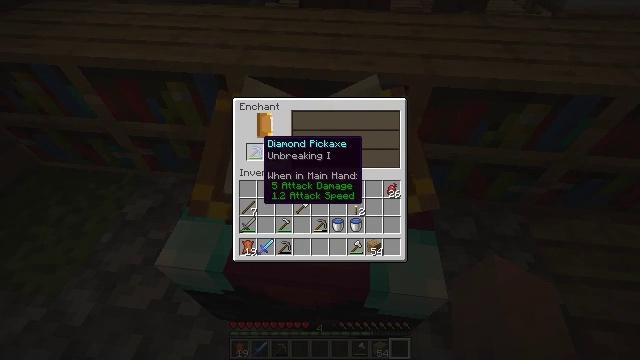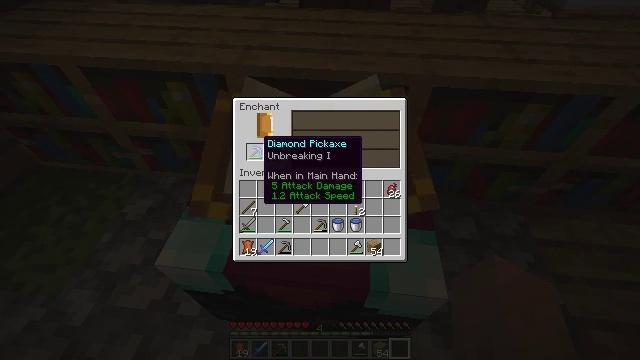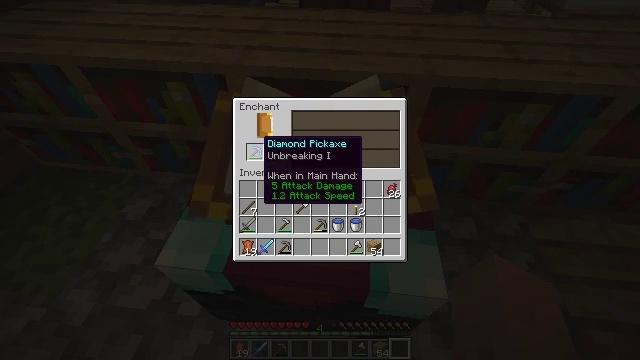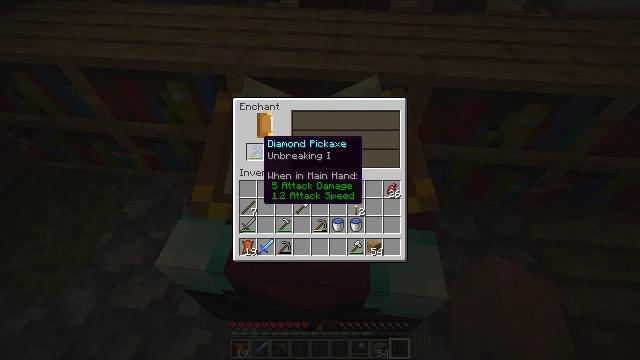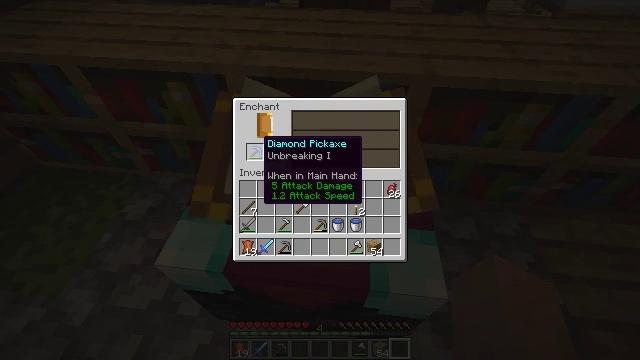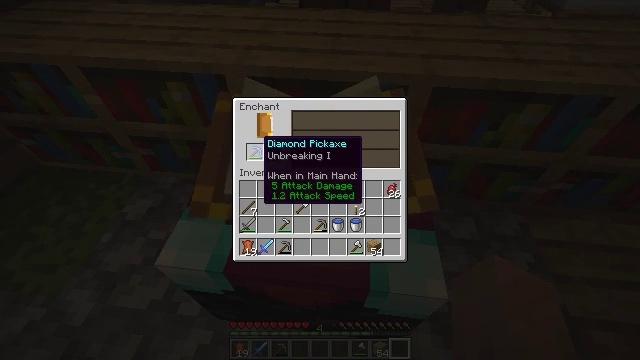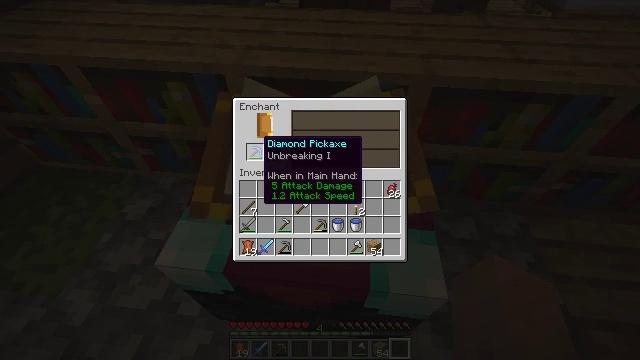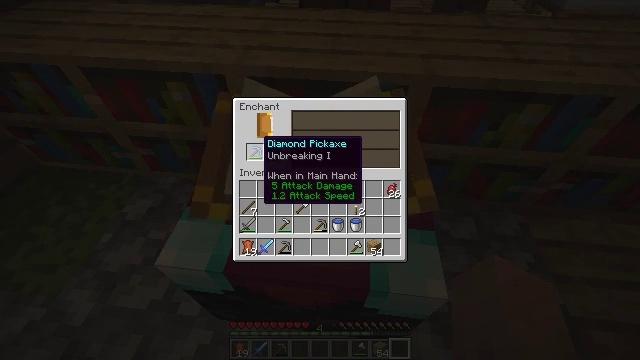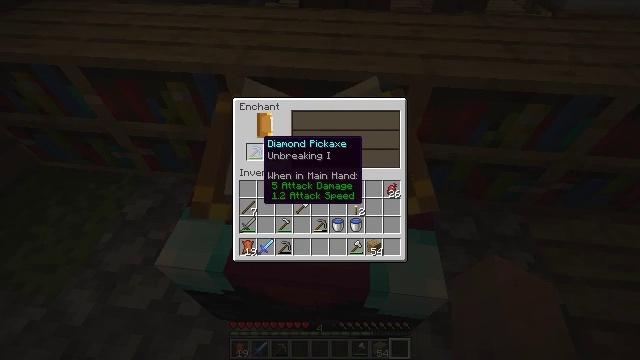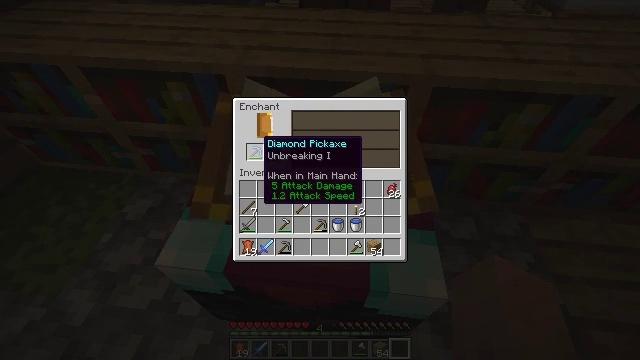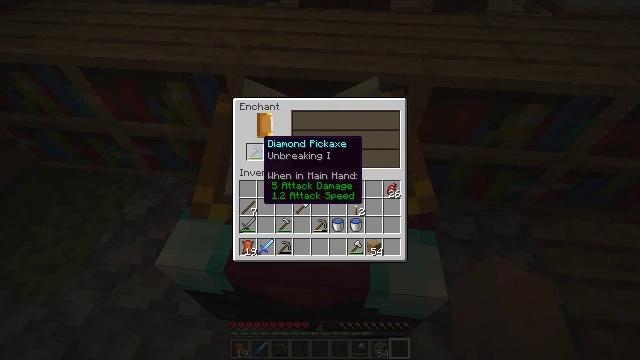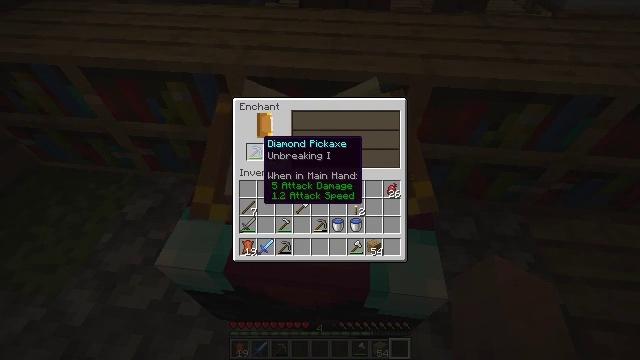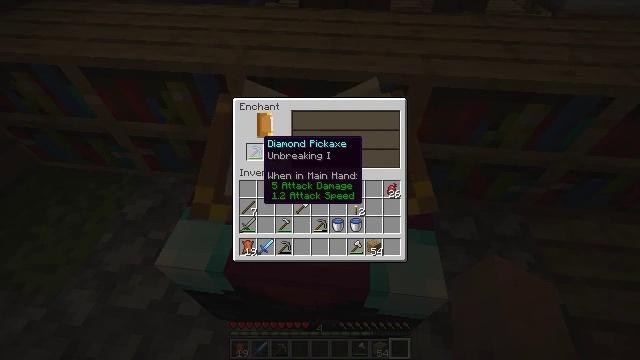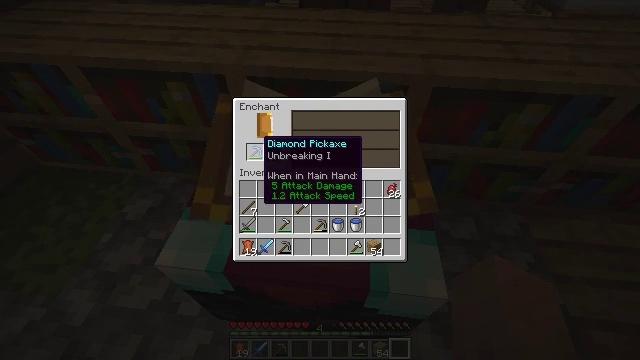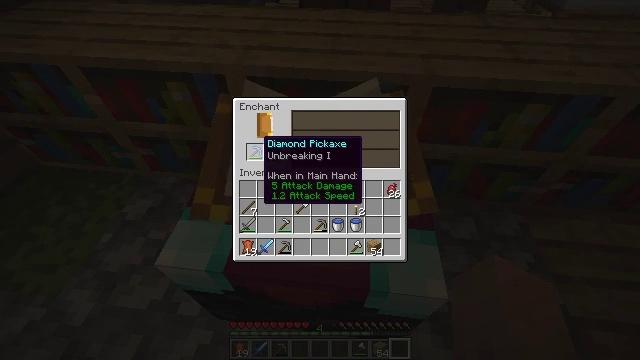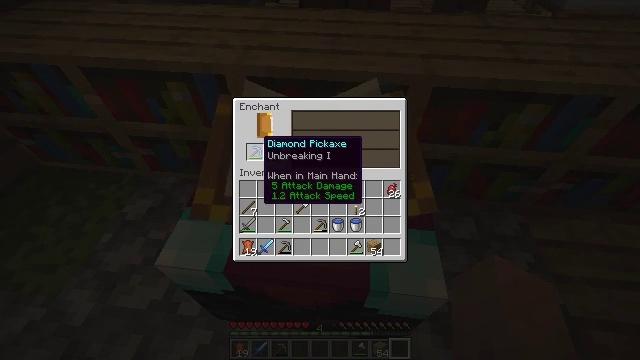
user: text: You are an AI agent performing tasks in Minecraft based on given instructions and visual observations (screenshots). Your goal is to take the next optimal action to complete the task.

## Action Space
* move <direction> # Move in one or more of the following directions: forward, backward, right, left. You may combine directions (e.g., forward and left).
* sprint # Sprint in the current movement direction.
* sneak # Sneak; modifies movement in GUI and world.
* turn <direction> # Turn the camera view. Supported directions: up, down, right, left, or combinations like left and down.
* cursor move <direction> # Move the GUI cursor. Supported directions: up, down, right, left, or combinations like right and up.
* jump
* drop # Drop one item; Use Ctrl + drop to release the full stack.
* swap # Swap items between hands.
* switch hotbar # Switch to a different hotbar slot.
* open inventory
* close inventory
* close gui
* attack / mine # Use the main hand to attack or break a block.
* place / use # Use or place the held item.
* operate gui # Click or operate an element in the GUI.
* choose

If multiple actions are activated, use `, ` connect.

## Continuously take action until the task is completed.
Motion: motion action
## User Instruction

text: Destroy the bookshelf.
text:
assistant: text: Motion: no_op
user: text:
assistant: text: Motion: no_op
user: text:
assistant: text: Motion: no_op
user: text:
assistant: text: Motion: no_op
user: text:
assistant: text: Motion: no_op
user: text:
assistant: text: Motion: no_op
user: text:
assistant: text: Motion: no_op
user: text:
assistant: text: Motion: no_op
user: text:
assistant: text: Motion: no_op
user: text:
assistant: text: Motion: no_op
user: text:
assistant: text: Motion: no_op
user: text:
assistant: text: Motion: no_op
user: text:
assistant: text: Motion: no_op
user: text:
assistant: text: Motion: no_op
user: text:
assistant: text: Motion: no_op
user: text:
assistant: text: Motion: no_op
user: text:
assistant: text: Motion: no_op
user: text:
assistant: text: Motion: no_op
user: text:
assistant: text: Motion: no_op
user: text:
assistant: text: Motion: operate gui
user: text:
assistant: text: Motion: operate gui
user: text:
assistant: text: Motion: operate gui
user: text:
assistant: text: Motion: no_op
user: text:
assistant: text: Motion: no_op
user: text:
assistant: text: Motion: cursor move down
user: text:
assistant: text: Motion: cursor move right and down
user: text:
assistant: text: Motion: no_op
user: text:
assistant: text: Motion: no_op
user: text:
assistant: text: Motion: no_op
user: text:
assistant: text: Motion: cursor move down